Interaction volume radius: 5 \u00c5
Interaction volume height: 35 \u00c5
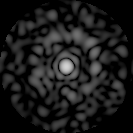
Disorder parameter: 0.8528